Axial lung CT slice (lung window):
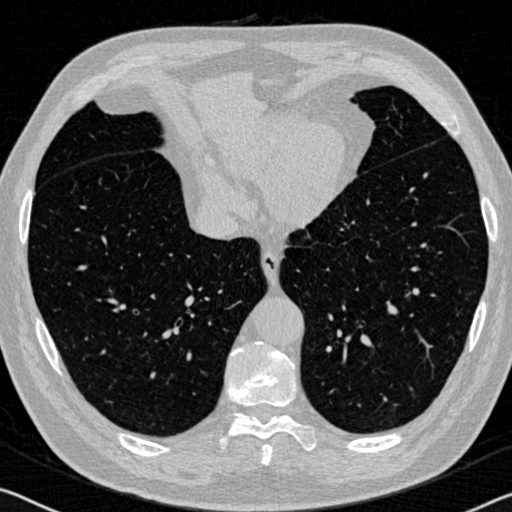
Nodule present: no